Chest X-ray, AP view. Patient: 43 years old, sex M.
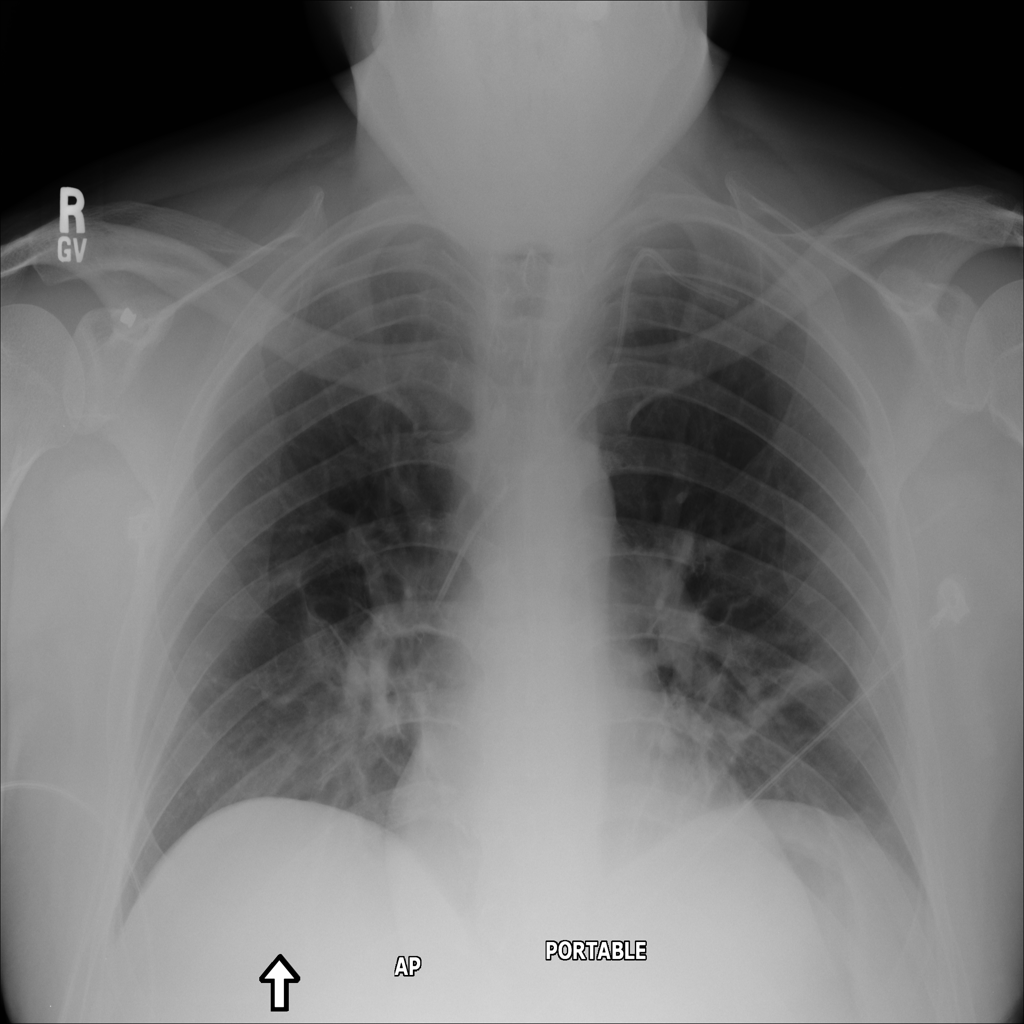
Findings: Atelectasis